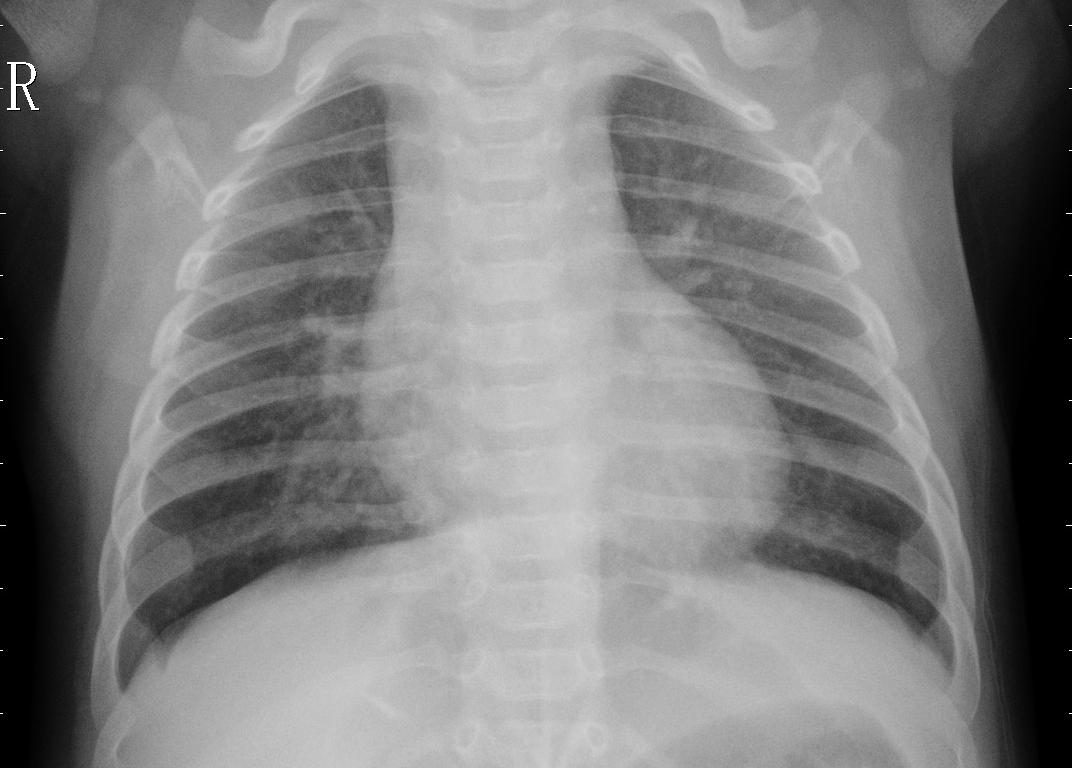
Diagnosis: PNEUMONIA